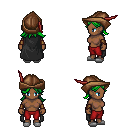
a pixel art fantasy rpg character, female body template, human, dark skin, black cape, red pants, green loose hair, leather cap, cloth bracers, white slippers, four views (front, back, left, right), 2x2 character sprite sheet, small pixel art, hard edges, no anti-aliasing